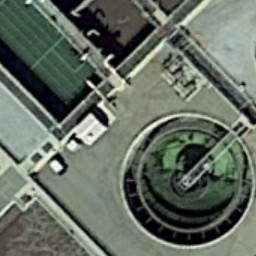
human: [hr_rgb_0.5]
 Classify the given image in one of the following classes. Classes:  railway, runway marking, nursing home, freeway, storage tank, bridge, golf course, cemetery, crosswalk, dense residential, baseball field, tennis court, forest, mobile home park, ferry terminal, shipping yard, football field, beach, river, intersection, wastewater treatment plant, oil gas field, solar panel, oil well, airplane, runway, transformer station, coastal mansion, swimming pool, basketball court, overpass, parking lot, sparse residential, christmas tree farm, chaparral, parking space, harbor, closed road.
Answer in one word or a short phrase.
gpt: wastewater treatment plant